Field crop: tomato
Growth stage: 1
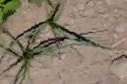
Species: cyperus